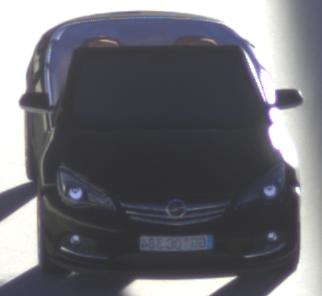
Make: Opel
Model: Cascada 1.4 Turbo
Detailed model: Cascada
Model produced from: 2013/03
Model produced until: 2015/01
Doors: 2
Color: black
Road condition: dry road
Daytime: sunrise or sunset
Contrast: high contrast